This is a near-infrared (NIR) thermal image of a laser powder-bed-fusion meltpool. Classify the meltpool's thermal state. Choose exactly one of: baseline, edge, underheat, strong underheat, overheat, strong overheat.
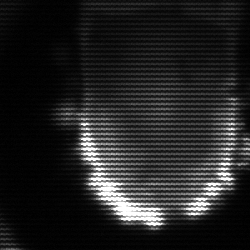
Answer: baseline